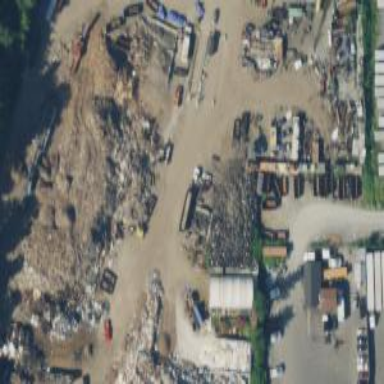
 it is recycling center focusing on scrap metal. The industrial zone is dedicated to auto wrecking."